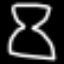
Label: hourglass